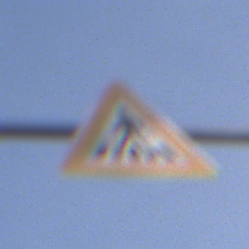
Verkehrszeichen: FussgaengerueberwegRechts
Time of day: MorningAfternoon
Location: Outdoor (Nature)
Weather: PartlyCloudy
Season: NotSpecified
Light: Natural